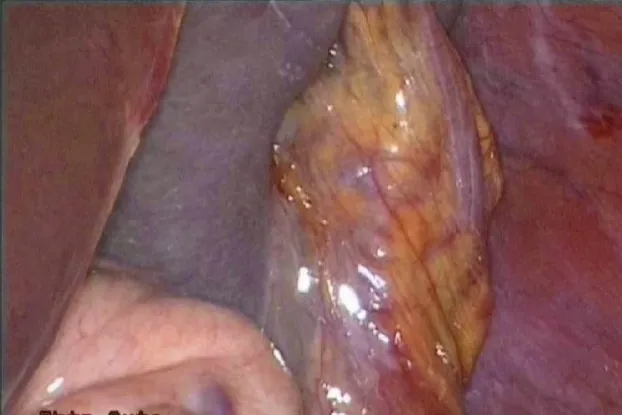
Spleen.
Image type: medical_photograph (other_medical_photograph)